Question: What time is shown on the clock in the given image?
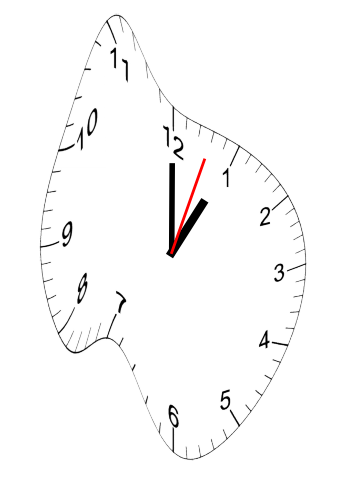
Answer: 01:00:03